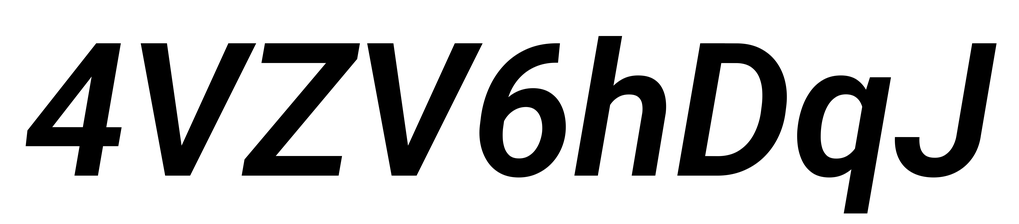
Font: Roboto-Italic_SemiBold_Italic